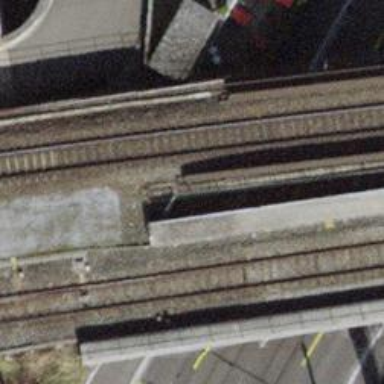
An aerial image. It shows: Railway bridge with electrified tracks and single rail.